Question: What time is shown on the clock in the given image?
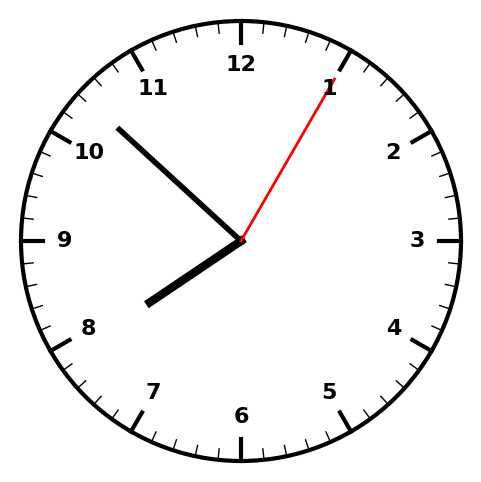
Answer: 07:52:05